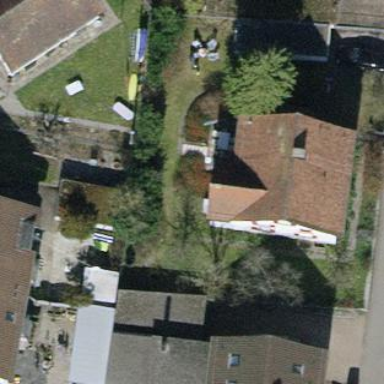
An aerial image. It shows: Detached building with tiled roof.